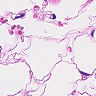
Metastatic tissue present: no